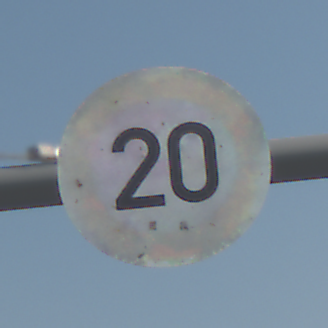
Verkehrszeichen: Geschwindigkeit20
Umgebung: Outdoor, Special
Tageszeit: MorningAfternoon
Wetter: Clear
Licht: Natural
Jahreszeit: NotSpecified
Kontrast: HighContrast